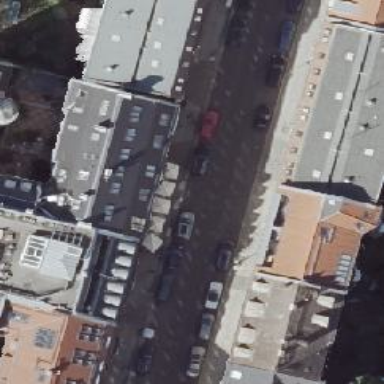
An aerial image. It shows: There is no parking sign in the parking lane.